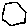
Label: hexagon